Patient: sex F, age 65
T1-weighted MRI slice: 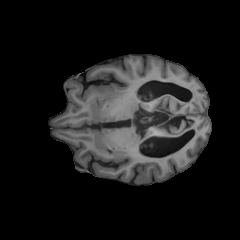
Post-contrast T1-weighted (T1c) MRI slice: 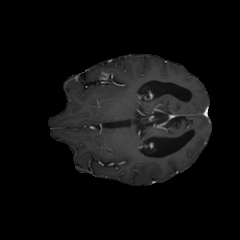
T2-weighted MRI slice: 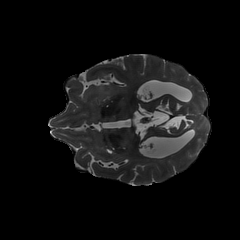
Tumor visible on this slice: yes
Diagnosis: Glioblastoma, IDH-wildtype
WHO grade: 4